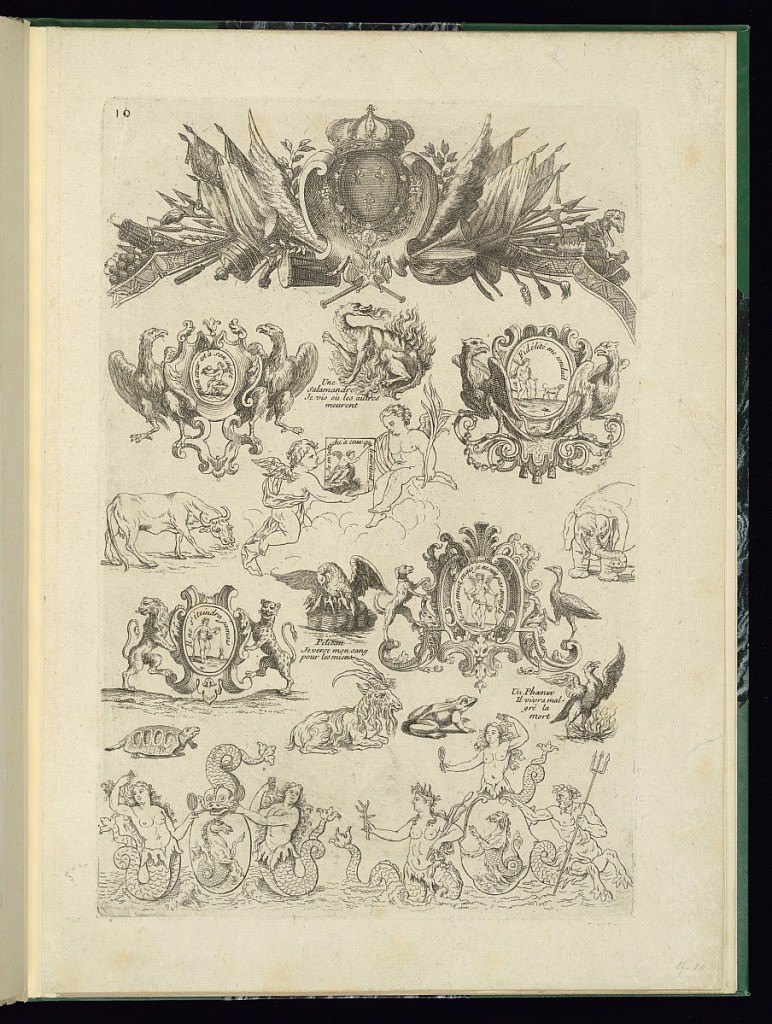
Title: Heraldic Achievement Designs
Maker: Nicolas Guérard, French, ca.1648 – 1719
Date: late 17th–early 18th century
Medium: Etching on laid paper
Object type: Print
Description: Seven designs for heraldic achievements with devices in the shields, with text, supported by angels, putti, eagles, animals, birds, dolphins, and mermaids. With individual designs for animals and mythological creatures including a dragon, eagle, phoenix, frog, turtle, goat, cow, and elephant. The heraldic achievement in the upper center has the French coat of arms in the shield, with the three fleurs-de-lys, royal crown, cross of the Saint-Esprit, wings, arms and armor and flags. The plate is numbered.